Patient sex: M
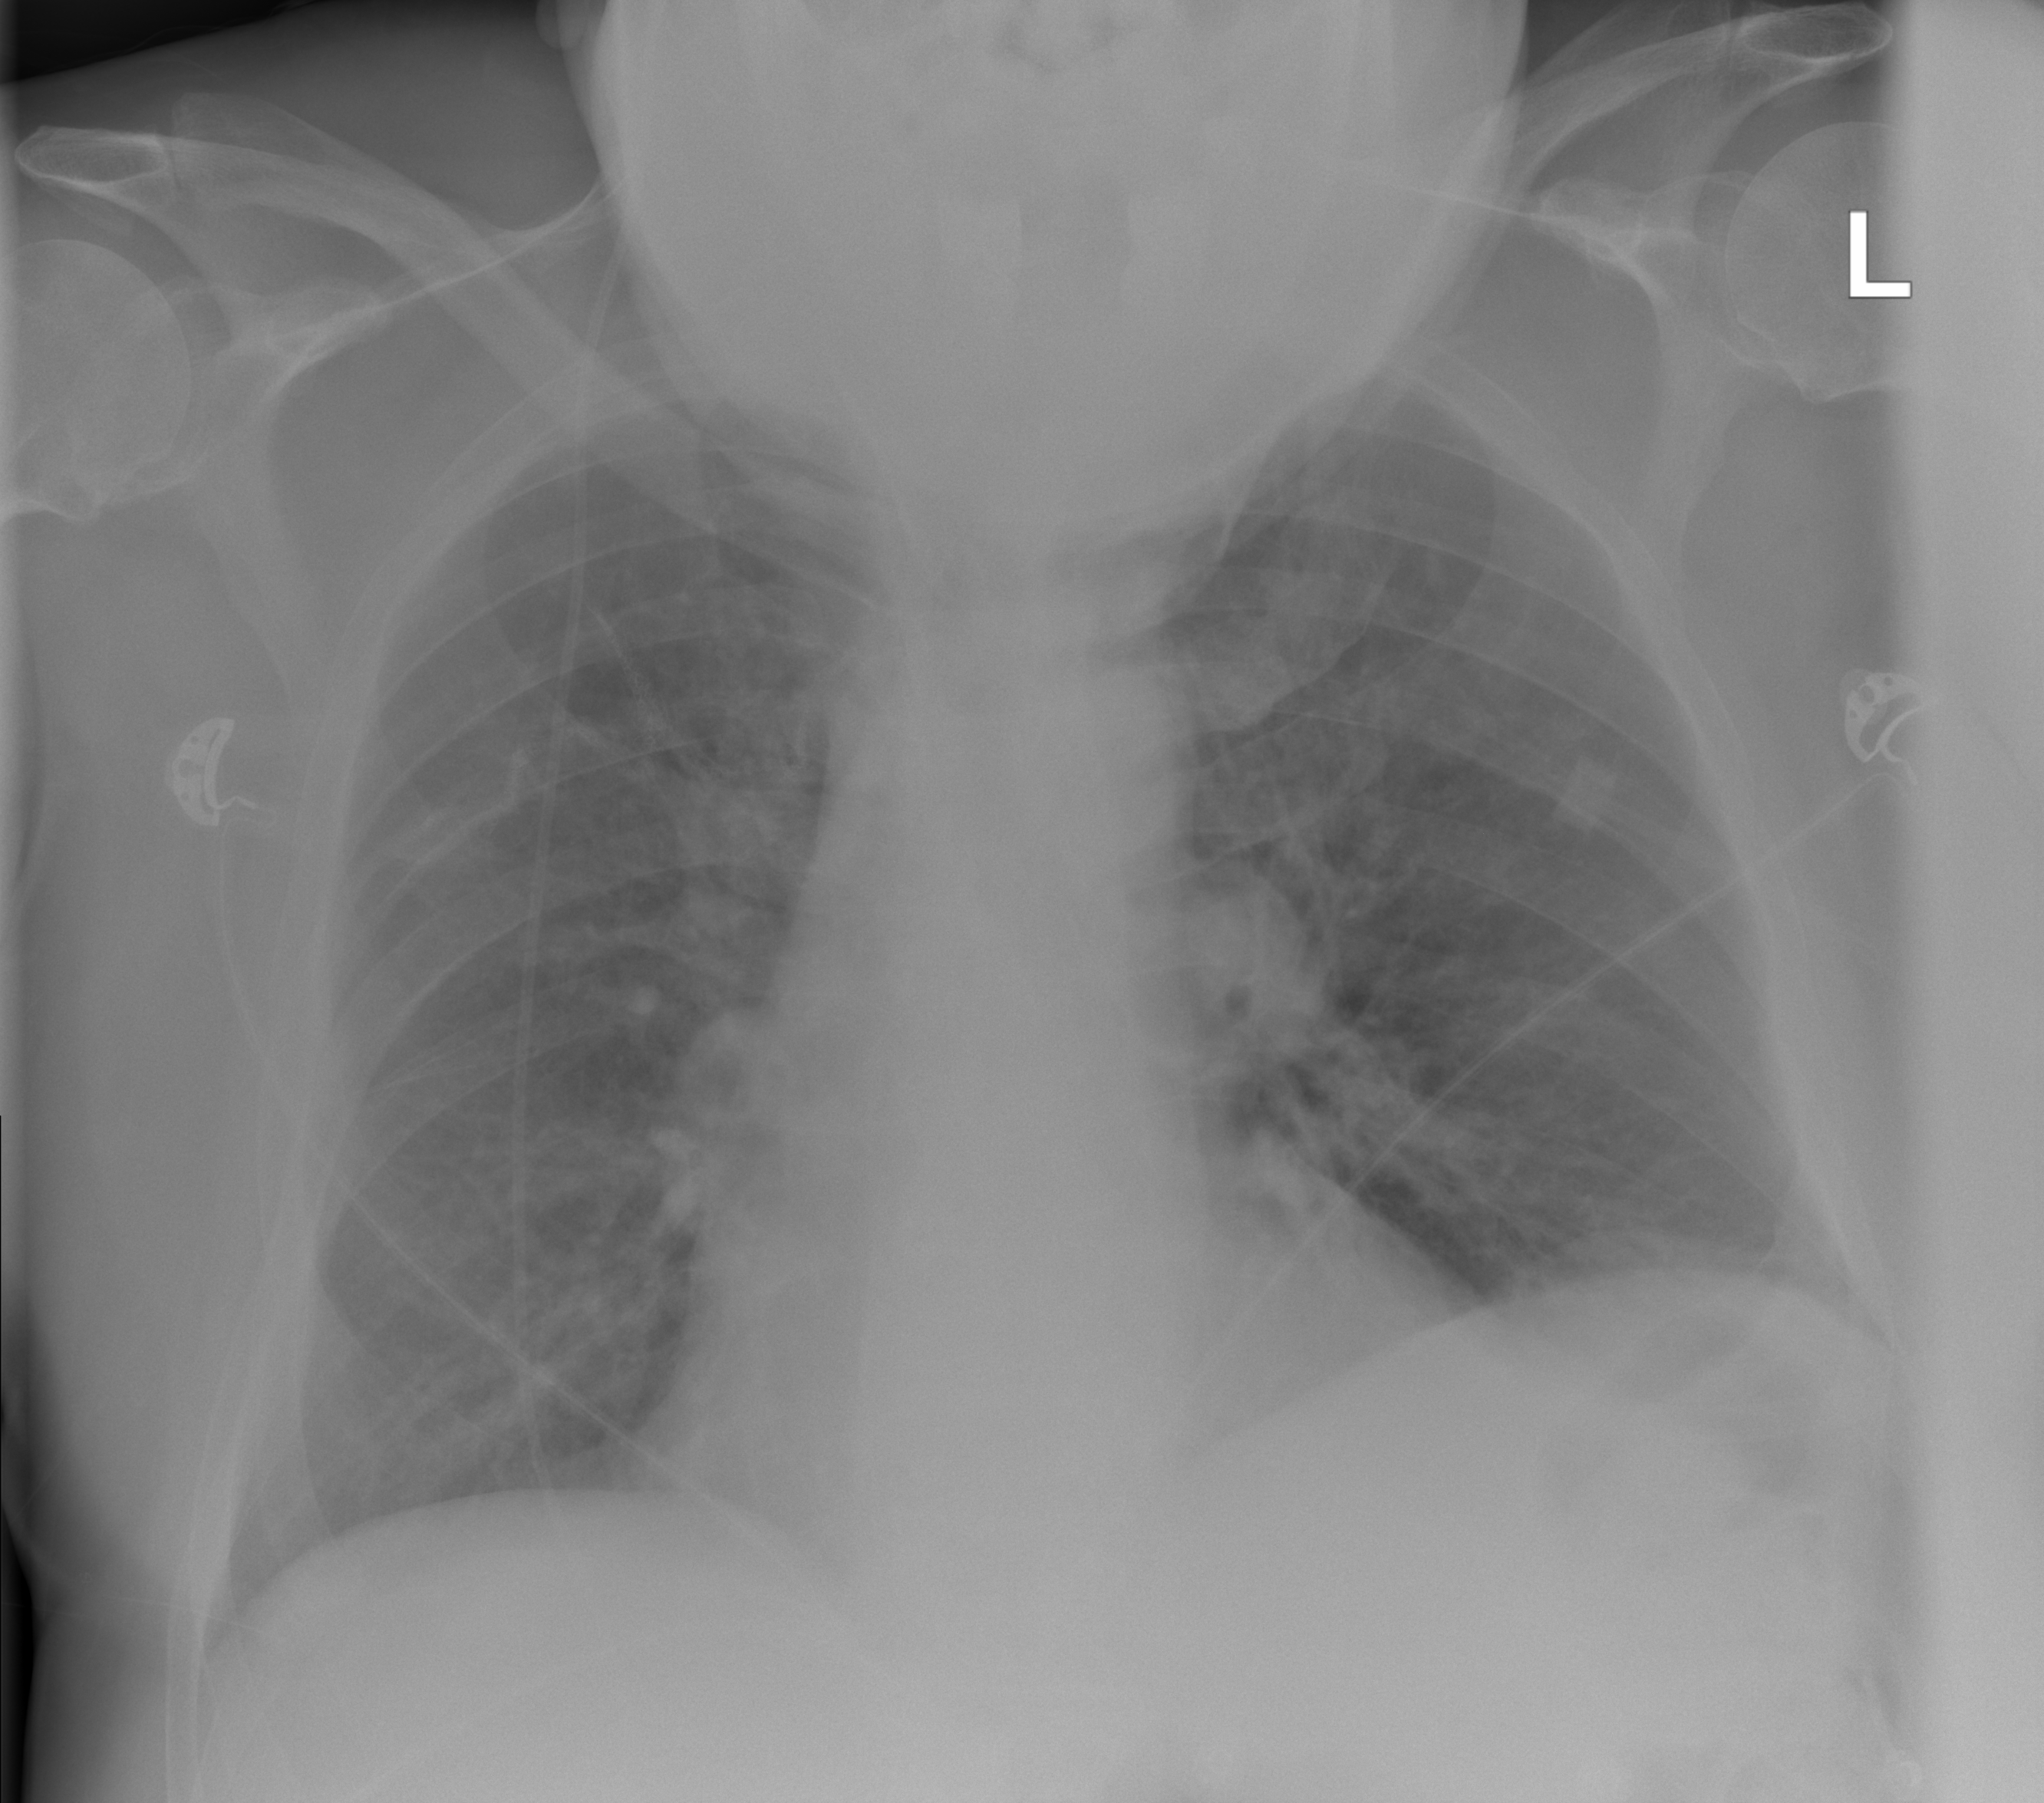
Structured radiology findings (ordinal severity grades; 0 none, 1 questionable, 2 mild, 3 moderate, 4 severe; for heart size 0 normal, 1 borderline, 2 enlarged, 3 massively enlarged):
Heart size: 0
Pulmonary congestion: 0
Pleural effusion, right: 0
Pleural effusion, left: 0
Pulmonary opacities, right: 0
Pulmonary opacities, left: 0
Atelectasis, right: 2
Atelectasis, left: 2